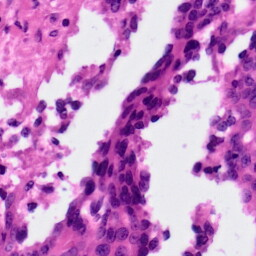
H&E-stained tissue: Ovarian